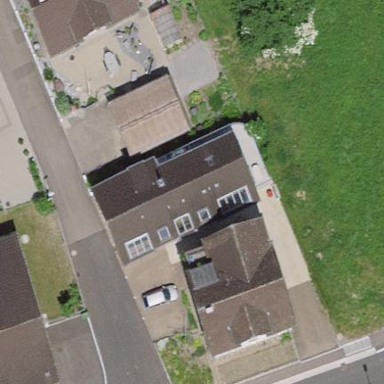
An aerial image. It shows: Simple house.